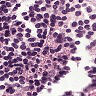
Metastatic tissue present: no